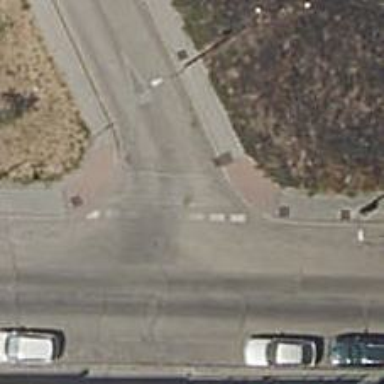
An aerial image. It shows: Marked crossing with visible markings.